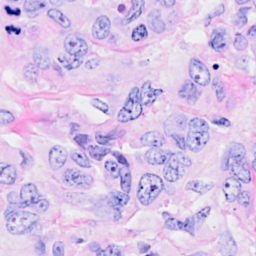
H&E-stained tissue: Breast